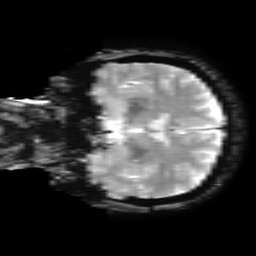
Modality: T2starw
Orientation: coronal
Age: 48
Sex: female
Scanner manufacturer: ge
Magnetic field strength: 3 T
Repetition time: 0.65 s
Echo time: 0.02 s